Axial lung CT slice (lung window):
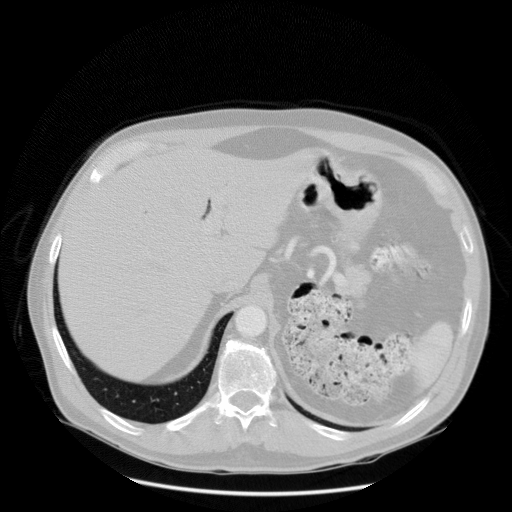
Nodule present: no